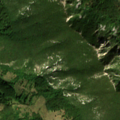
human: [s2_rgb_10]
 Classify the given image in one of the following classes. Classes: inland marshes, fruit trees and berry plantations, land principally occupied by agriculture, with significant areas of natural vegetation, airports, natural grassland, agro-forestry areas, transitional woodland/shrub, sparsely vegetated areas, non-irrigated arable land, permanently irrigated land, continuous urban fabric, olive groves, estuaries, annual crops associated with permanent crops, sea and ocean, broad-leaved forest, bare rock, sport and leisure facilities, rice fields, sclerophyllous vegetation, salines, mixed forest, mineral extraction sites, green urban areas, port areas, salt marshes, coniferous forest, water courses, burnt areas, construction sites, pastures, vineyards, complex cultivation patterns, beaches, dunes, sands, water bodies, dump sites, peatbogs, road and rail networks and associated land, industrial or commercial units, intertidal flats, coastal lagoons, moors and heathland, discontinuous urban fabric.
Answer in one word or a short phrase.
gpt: complex cultivation patterns, land principally occupied by agriculture, with significant areas of natural vegetation, broad-leaved forest, sparsely vegetated areas